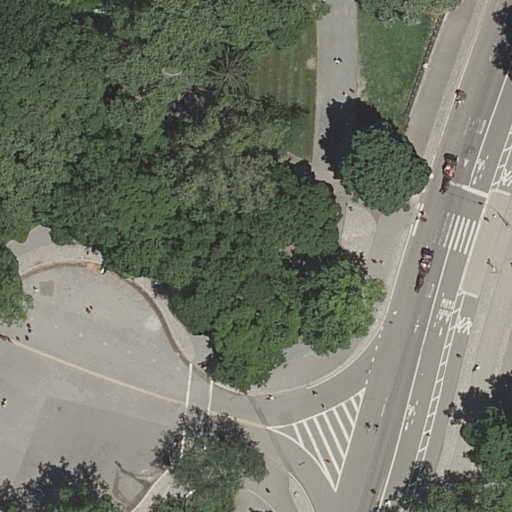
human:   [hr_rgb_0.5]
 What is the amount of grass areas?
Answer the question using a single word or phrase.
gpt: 1

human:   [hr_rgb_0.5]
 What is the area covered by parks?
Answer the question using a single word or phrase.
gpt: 10627m2

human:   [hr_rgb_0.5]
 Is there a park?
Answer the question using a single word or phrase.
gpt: yes

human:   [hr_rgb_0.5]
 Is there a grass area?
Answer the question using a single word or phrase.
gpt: yes

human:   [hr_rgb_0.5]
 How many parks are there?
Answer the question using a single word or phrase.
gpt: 1

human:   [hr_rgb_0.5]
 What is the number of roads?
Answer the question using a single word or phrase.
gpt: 16

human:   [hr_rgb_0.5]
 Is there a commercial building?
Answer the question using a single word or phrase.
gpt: no

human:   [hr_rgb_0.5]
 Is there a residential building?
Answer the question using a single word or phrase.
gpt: no

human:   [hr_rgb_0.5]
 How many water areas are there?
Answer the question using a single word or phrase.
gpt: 0

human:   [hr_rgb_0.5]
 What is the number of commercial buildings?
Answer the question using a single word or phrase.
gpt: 0

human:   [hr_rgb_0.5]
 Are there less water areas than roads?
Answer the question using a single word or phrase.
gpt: yes

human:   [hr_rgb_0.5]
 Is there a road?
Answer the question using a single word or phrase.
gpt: yes

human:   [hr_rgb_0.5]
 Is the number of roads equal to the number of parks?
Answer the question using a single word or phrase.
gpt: no

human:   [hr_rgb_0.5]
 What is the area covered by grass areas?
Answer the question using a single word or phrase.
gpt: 10627m2

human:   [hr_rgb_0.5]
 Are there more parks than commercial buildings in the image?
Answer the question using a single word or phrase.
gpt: yes

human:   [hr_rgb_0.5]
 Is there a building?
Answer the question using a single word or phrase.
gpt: no

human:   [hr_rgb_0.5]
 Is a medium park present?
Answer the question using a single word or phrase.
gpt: no

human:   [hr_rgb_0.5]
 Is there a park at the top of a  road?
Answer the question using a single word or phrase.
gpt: yes

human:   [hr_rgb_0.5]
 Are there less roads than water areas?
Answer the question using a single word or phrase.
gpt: no

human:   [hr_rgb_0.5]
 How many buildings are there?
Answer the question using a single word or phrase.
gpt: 0

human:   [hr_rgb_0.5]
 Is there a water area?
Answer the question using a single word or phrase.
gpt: no

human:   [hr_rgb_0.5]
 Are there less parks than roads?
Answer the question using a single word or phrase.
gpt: yes

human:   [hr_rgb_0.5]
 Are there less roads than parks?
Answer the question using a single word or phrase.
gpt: no

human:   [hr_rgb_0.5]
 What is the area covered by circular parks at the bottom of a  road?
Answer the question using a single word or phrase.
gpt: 0m2

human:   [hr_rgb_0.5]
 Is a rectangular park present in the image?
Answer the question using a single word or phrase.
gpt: yes

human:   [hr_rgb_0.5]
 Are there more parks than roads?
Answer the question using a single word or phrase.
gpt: no

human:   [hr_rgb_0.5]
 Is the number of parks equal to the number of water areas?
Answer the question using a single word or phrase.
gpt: no

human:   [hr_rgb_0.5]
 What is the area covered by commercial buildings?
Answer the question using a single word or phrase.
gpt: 0m2

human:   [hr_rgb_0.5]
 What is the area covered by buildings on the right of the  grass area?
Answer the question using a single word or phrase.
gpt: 0m2

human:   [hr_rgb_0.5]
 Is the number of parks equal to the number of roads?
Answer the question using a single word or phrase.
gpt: no

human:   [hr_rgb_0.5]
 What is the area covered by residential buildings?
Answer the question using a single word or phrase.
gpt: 0m2

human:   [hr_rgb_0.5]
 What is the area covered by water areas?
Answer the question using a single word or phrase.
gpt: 0m2

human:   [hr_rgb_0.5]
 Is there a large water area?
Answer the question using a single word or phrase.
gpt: no

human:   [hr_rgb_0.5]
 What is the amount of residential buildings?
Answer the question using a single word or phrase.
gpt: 0

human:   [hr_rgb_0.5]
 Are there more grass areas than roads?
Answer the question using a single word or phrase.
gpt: no

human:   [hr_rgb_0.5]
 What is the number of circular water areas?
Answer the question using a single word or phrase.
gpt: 0

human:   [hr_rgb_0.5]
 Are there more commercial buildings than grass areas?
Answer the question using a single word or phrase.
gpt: no

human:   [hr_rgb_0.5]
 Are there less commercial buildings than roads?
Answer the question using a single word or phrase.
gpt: yes

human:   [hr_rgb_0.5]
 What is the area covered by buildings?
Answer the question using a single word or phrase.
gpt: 0m2

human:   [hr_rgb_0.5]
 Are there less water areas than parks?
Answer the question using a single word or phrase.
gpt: yes

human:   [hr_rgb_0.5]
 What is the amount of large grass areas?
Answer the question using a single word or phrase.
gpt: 1

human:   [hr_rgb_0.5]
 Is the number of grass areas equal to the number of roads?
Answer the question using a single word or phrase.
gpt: no

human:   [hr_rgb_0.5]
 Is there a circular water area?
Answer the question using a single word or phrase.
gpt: no

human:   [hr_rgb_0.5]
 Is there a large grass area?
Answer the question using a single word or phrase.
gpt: yes

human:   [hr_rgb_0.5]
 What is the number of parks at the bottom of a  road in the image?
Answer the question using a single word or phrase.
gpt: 0

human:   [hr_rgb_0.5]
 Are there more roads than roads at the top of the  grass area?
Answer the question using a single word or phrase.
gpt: no

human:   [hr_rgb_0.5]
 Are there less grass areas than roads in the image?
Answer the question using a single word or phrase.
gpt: yes

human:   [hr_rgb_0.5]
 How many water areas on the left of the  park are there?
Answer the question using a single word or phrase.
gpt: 0

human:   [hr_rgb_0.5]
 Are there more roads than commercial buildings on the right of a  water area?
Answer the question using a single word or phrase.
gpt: yes

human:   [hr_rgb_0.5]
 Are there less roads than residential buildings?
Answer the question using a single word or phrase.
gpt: no

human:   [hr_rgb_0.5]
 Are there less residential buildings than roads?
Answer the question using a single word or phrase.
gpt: yes

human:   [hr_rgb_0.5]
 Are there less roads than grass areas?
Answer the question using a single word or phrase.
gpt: no

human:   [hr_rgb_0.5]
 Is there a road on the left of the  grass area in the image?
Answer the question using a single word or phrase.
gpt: yes

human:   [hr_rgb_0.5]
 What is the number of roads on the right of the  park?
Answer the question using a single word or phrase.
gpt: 0

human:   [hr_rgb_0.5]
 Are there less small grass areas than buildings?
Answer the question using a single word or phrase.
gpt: no

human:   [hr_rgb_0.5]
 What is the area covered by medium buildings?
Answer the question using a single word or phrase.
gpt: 0m2

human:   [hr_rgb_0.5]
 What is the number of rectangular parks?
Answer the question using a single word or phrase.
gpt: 1

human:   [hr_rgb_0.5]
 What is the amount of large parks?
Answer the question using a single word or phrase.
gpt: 1

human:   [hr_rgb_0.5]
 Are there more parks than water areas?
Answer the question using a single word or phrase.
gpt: yes

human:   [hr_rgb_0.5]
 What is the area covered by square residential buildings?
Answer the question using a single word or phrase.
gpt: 0m2

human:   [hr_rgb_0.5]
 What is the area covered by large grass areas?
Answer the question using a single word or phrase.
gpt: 10627m2

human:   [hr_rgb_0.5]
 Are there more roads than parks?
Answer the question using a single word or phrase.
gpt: yes

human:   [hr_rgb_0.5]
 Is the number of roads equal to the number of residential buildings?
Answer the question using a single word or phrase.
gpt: no

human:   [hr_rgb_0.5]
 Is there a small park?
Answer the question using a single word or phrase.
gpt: no